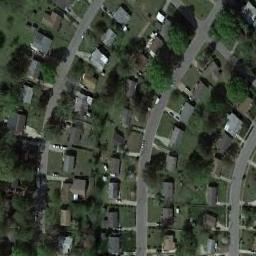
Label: dense_residential